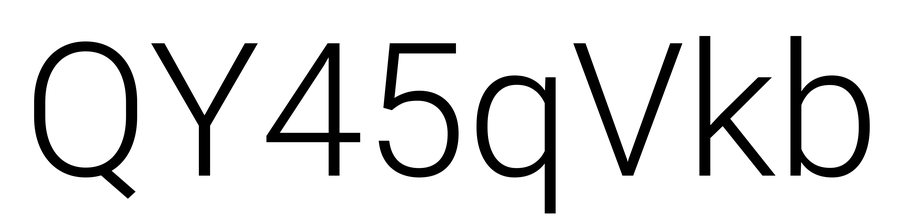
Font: Roboto_Light